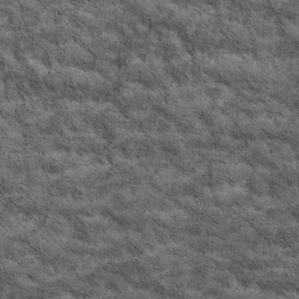
Label: non_frost